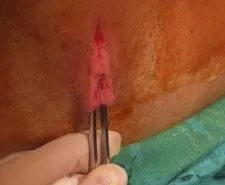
Findings during Vaginal Reconstruction Surgery of patient with Labial Synechiae, with a history of Turner Syndrome. (C) Urethral External Orifice was identified, followed by insertion of 22 Fr Catheter.
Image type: medical_photograph (other_medical_photograph)